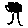
Label: tree